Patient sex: M
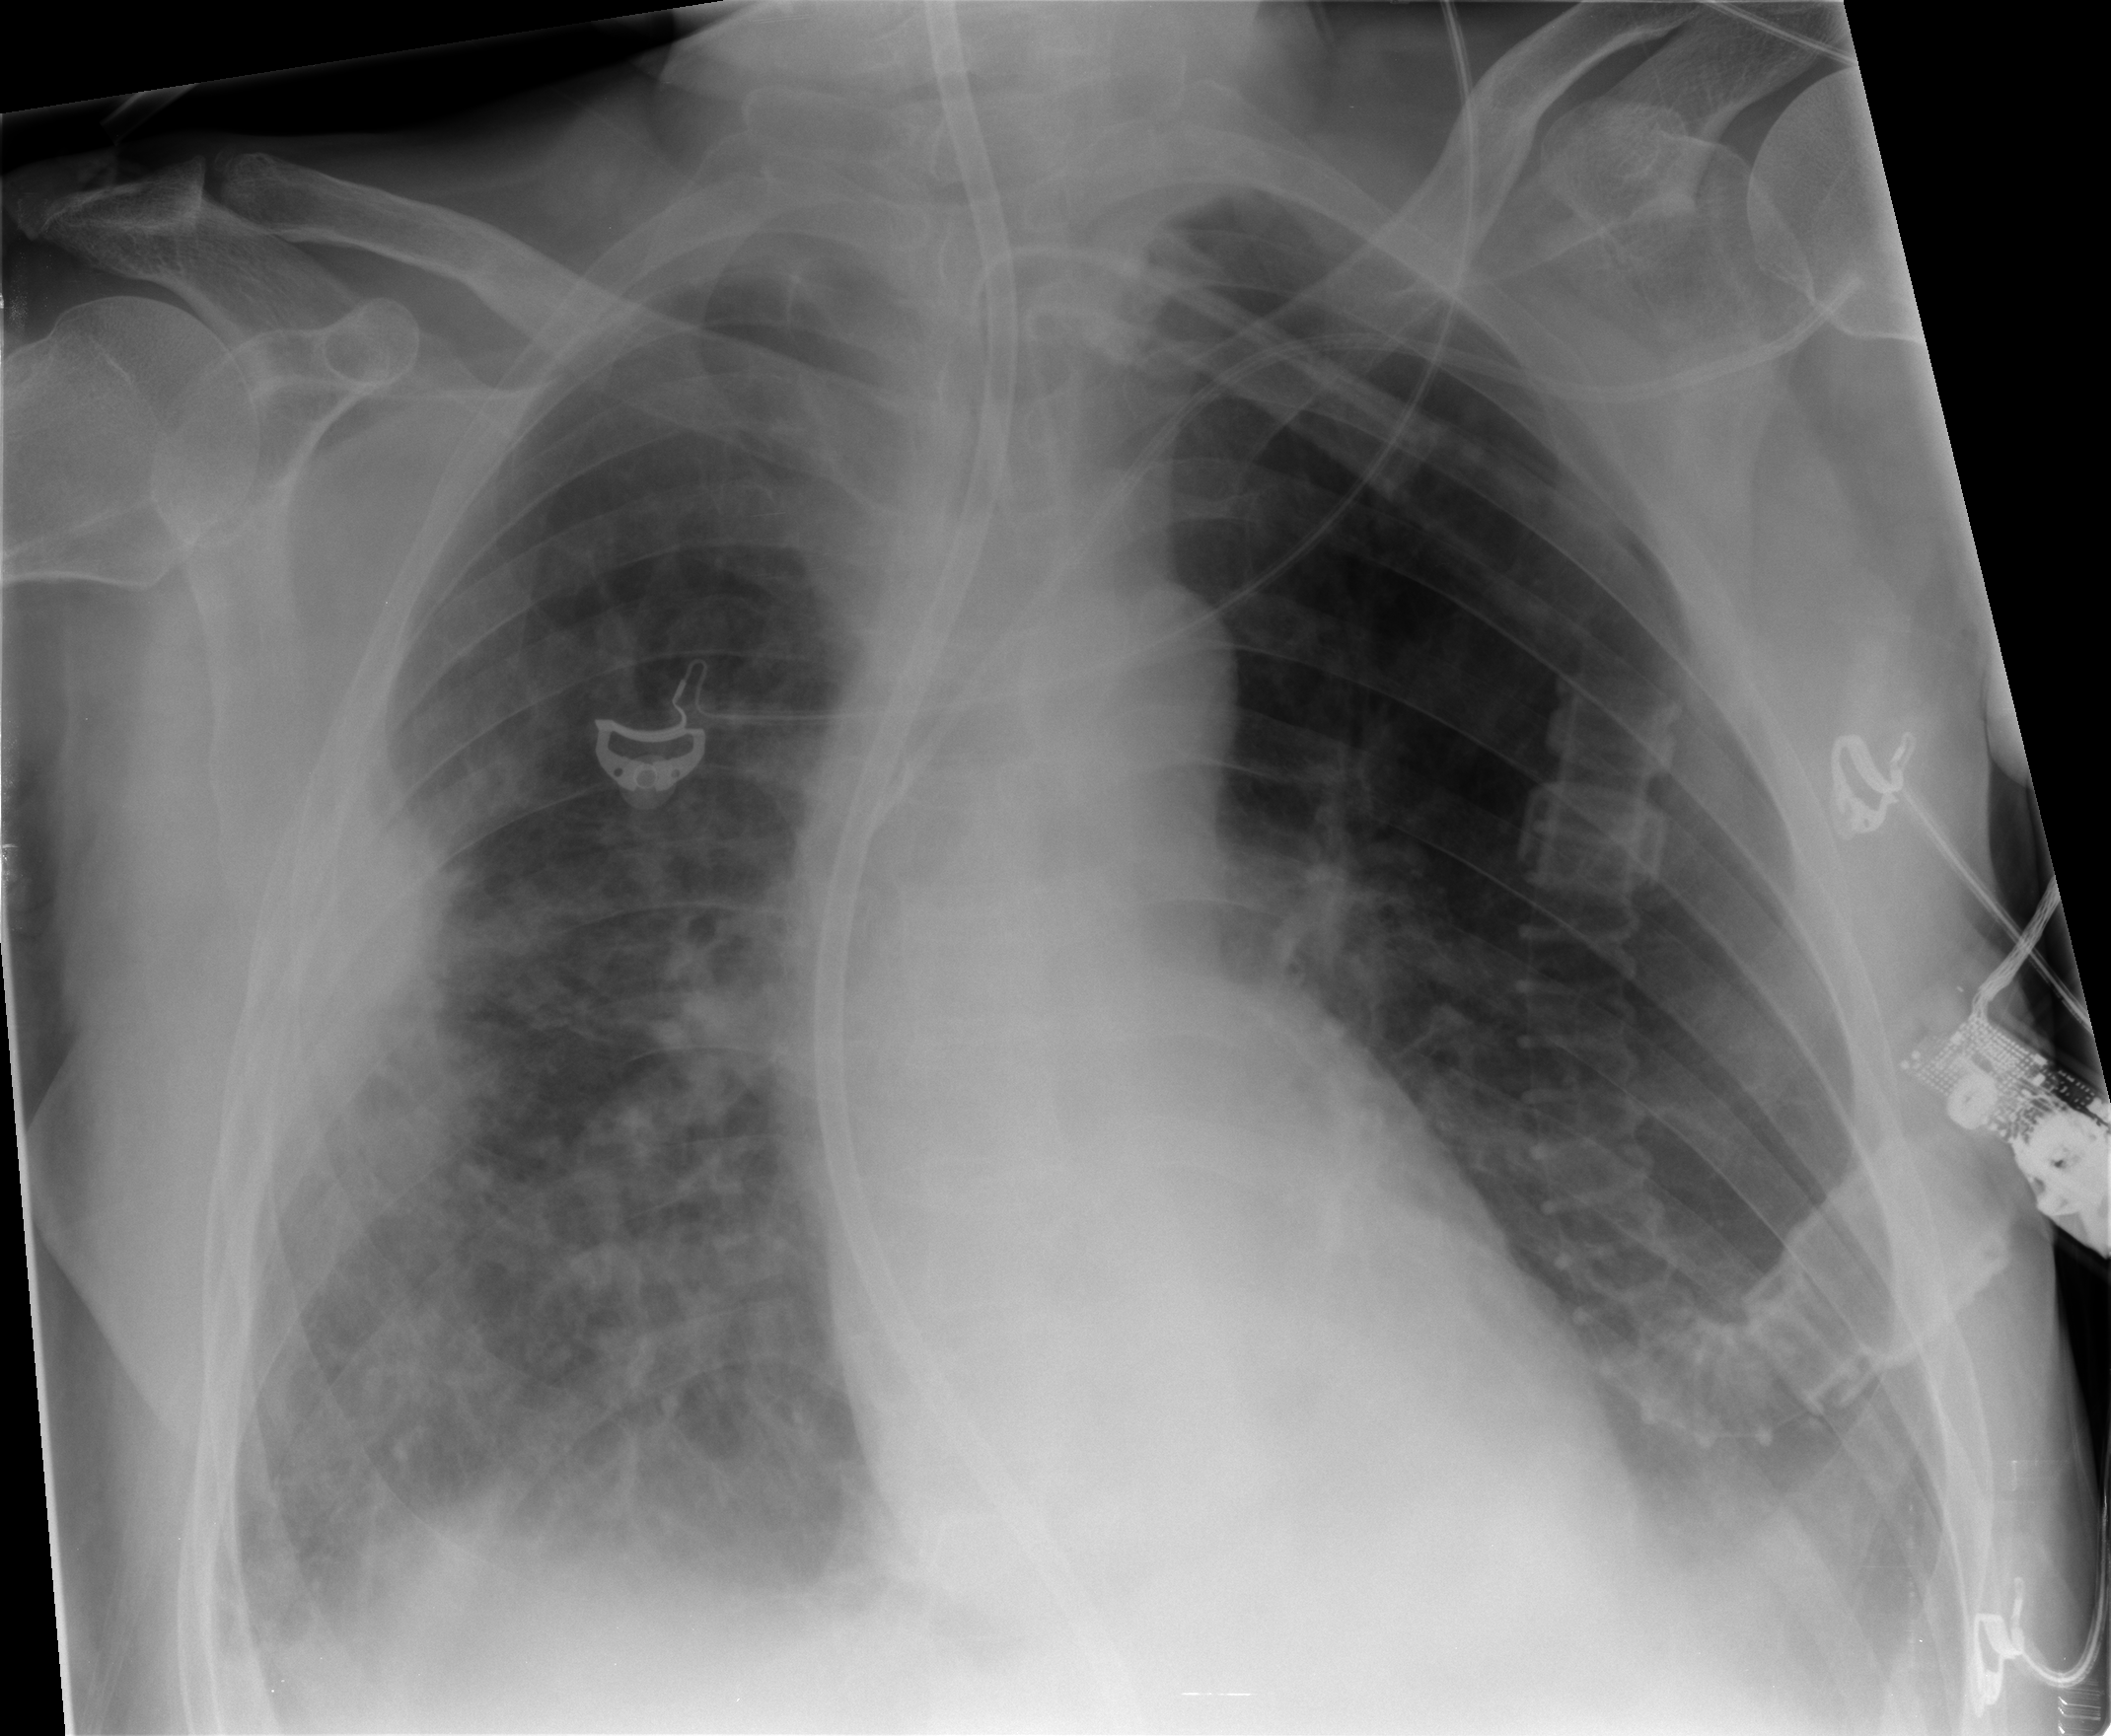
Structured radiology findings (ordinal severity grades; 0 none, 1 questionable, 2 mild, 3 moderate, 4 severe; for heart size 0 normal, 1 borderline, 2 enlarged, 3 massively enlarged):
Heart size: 0
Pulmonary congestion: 0
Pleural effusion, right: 2
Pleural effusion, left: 2
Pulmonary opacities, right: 2
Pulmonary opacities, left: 0
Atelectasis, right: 3
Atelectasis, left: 2